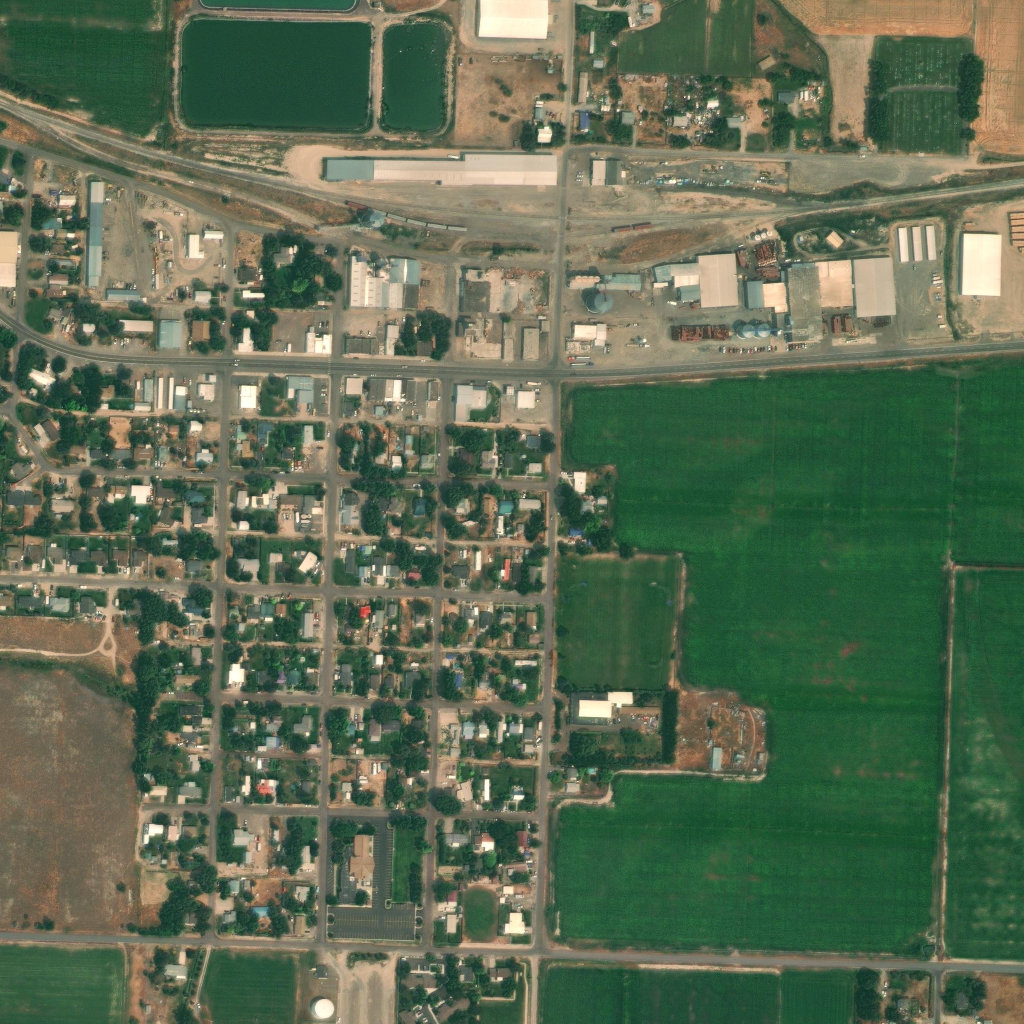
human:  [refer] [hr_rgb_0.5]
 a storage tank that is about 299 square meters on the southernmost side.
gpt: <box>[[30, 97, 32, 99, 0]]</box>